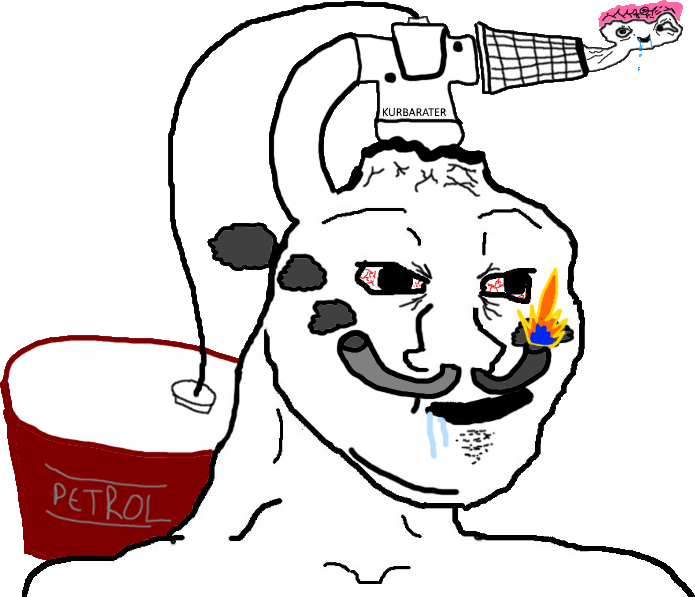
Label: 5_Brainlet